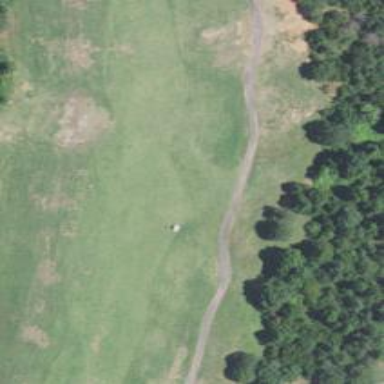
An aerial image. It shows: View of golf hole.